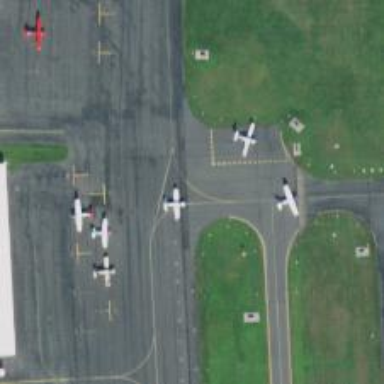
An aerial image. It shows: Asphalt taxiway at the airport.